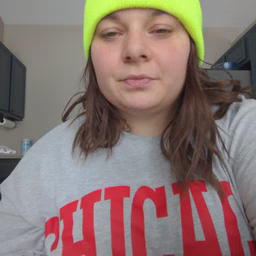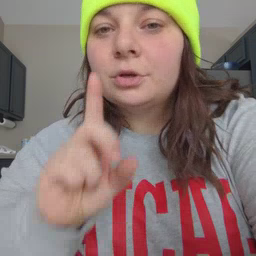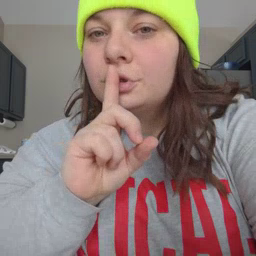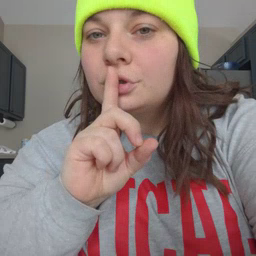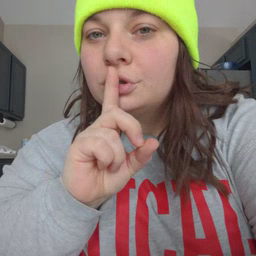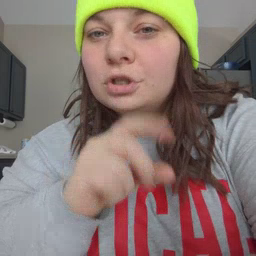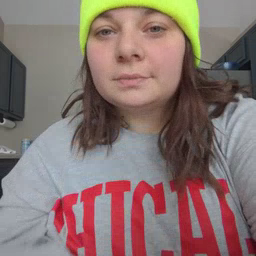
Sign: shhh